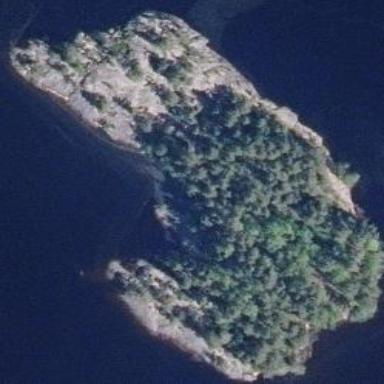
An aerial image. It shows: Islet.